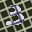
Label: 3